Question: This very well could be a syntax error on my part since I am rather new with using multiple files and structs in C++ (in particular, passing structs to functions). Here are the three files:
main.cpp:
'''
#include <iostream>
#include <fstream>
#include <string>
#include "common.h"
using namespace std;
void honorStatus(int, student studentList[]);
int main(void)
{
int header;
string filename;
ifstream inputFile;
student studentList[MAX_STUDENTS];
// Get filename from user and try to open file
cout << "Please enter a filename: ";
cin >> filename;
inputFile.open(filename.c_str());
// If file cannot be opened, output error message and close program
if (inputFile.fail())
{
cout << "Input file could not be opened. Please try again." << endl;
return 1;
}
// Get header number from file. If header is larger than max number
// of students, error is output and program is closed
inputFile >> header;
if (header > MAX_STUDENTS)
{
cout << "Number of students has exceeded maximum of " << MAX_STUDENTS
<< ". Please try again." << endl;
return 1;
}
// Read file information (student ID, hours, and GPA) into struct array
for (int i = 0; i < header; i++)
{
inputFile >> studentList[i].ID >> studentList[i].hours >> studentList[i].GPA;
}
// Close the file
inputFile.close();
// Calls function honorStatus
honorStatus(header, studentList);
return 0;
}
'''
functs.cpp:
'''
#include <iostream>
#include "common.h"
using namespace std;
// Function to determine classification and honors society eligibility requirements
// of each student, outputting this information and the number of students eligible
void honorStatus(int fheader, student fstudentList[])
{
int cnt = 0;
for (int i = 0; i < fheader; i++)
{
if (fstudentList[i].hours < 30)
{
cout << "Student #" << fstudentList[i].ID << " is a freshman with GPA of "
<< fstudentList[i].GPA << ". Not eligible." << endl;
}
else if (fstudentList[i].hours > 29 && fstudentList[i].hours < 60)
{
if (fstudentList[i].GPA >= 3.75)
{
cout << "Student #" << fstudentList[i].ID << " is a sophomore with GPA of "
<< fstudentList[i].GPA << ". Eligible." << endl;
cnt++;
}
else
{
cout << "Student #" << fstudentList[i].ID << " is a sophomore with GPA of "
<< fstudentList[i].GPA << ". Not Eligible." << endl;
}
}
else if (fstudentList[i].hours > 59 && fstudentList[i].hours < 90)
{
if (fstudentList[i].GPA >= 3.5)
{
cout << "Student #" << fstudentList[i].ID << " is a junior with GPA of "
<< fstudentList[i].GPA << ". Eligible." << endl;
cnt++;
}
else
{
cout << "Student #" << fstudentList[i].ID << " is a junior with GPA of "
<< fstudentList[i].GPA << ". Not eligible." << endl;
}
}
else
{
if (fstudentList[i].GPA >= 3.25)
{
cout << "Student #" << fstudentList[i].ID << " is a senior with GPA of "
<< fstudentList[i].GPA << ". Eligible." << endl;
cnt++;
}
else
{
cout << "Student #" << fstudentList[i].ID << " is a senior with GPA of "
<< fstudentList[i].GPA << ". Not eligible." << endl;
}
}
}
cout << "
Total number of students eligible for the Honor Society is " << cnt << "." << endl;
}
'''
common.h:
'''
// Maximum number of students allowed
const int MAX_STUDENTS = 10;
// Struct for student info
struct student
{
int ID;
int hours;
float GPA;
};
'''
When using TextPad/G++, I get the following error:
'''
/cygdrive/c/Users/Korina/AppData/Local/Temp/ccxq9DAh.o:p7b.cpp:(.text+0x0): multiple definition of 'main'
/cygdrive/c/Users/Korina/AppData/Local/Temp/ccmtzOP2.o:p5.cpp:(.text+0x0): first defined here
/cygdrive/c/Users/Korina/AppData/Local/Temp/ccLa96oD.o:test.cpp:(.text+0x0): multiple definition of 'main'
/cygdrive/c/Users/Korina/AppData/Local/Temp/ccmtzOP2.o:p5.cpp:(.text+0x0): first defined here
/usr/lib/gcc/i686-pc-cygwin/4.8.2/../../../../i686-pc-cygwin/bin/ld: /cygdrive/c/Users/Korina/AppData/Local/Temp/ccmtzOP2.o: bad reloc address 0x1b in section '.text$_ZNSt11char_traitsIcE7compareEPKcS2_j[__ZNSt11char_traitsIcE7compareEPKcS2_j]'
collect2: error: ld returned 1 exit status
'''
When using an online C++ compiler (CompileOnline), I get:
'''
/tmp/ccIMwHEt.o: In function 'main':
main.cpp:(.text+0x1cf): undefined reference to 'honorStatus(int, student*)'
collect2: error: ld returned 1 exit status
'''
I wasn't able to find a guide on how to set up TextPad/G++ to compile and link multiple files, but my instructor gave a short set of instructions that I followed. Here is how it's set up:

So this could a two-parter question (how do I set up TextPad to correctly compile/link files? why is my 'honorStatus()' function undefined in main.cpp?) or it could just be that my syntax is wrong. I'm honestly not sure. Sorry if this is a bit long; I wanted to include as much detail as possible. Any help is greatly appreciated.
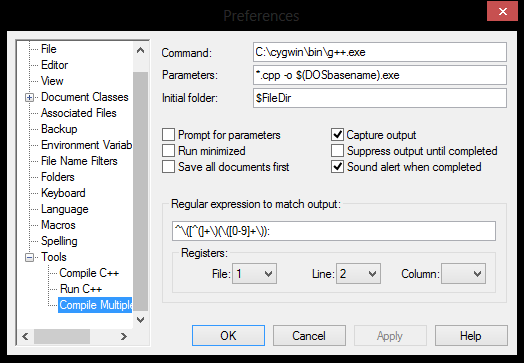
Answer: The problem is that you are compiling "*.cpp" all together. Given this
'''
/cygdrive/c/Users/Korina/AppData/Local/Temp/ccxq9DAh.o:p7b.cpp:(.text+0x0): multiple definition of 'main'
/cygdrive/c/Users/Korina/AppData/Local/Temp/ccmtzOP2.o:p5.cpp:(.text+0x0): first defined here
/cygdrive/c/Users/Korina/AppData/Local/Temp/ccLa96oD.o:test.cpp:(.text+0x0): multiple definition of 'main'
/cygdrive/c/Users/Korina/AppData/Local/Temp/ccmtzOP2.o:p5.cpp:(.text+0x0): first defined here
/usr/lib/gcc/i686-pc-cygwin/4.8.2/../../../../i686-pc-cygwin/bin/ld: /cygdrive/c/Users/Korina/AppData/Local/Temp/ccmtzOP2.o: bad reloc address 0x1b in section '.text$_ZNSt11char_traitsIcE7compareEPKcS2_j[__ZNSt11char_traitsIcE7compareEPKcS2_j]'
collect2: error: ld returned 1 exit status
'''
we can see that the the compiler has been trying to combine p5.cpp, p7b.cpp and test.cpp into one executable (possibly other .cpp files too).
You need to actually tell the compiler exactly which files you want to build together to one program. E.g.
'''
g++ main.cpp functs.cpp -o main.exe
'''
(I would suggest also adding '-Wall -Wextra -Werror' to the compile line, as that allows the compiler to detect the small mistakes that aren't strictly errors, but where you probably got something wrong)